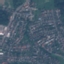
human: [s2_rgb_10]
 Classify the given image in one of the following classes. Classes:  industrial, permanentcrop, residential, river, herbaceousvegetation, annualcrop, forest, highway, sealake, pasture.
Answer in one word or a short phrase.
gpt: Residential